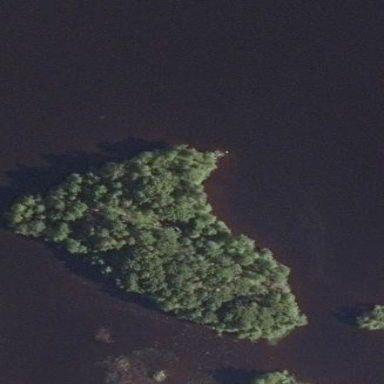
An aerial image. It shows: Islet covered with woodland.